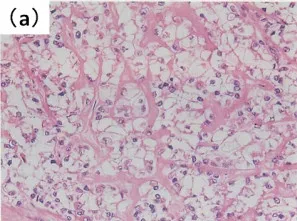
Histopathological findings. (a) Histopathological examination (hematoxylin and eosin staining) revealed a clear cell carcinoma in the ovarian tumor (magnification, 200x).
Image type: pathology (h&e)